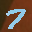
Label: 7